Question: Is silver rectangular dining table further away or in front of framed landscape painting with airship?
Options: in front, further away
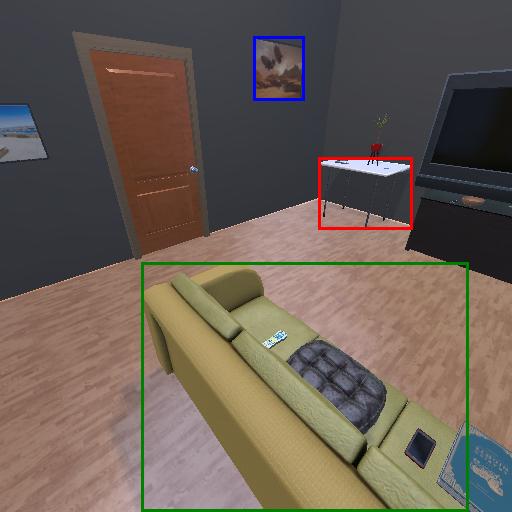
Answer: in front